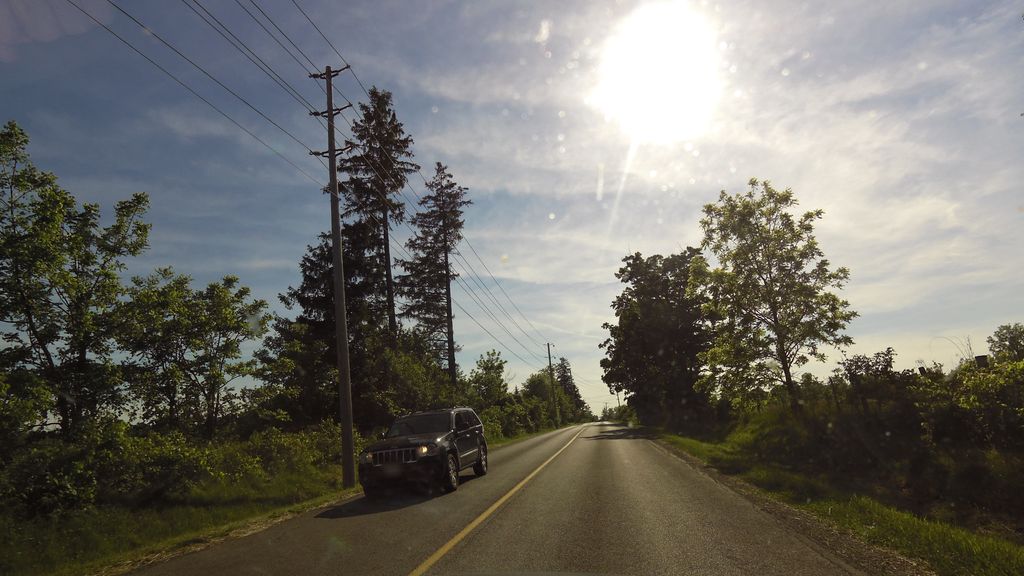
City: hamilton